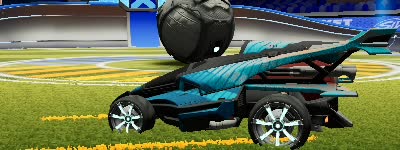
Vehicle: aftershock